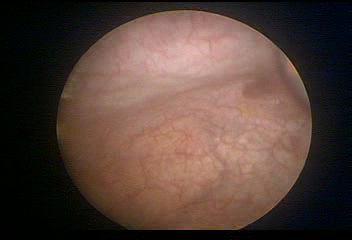
Modality: WLC
Class: Foreign bodies
Subclass: AirBubble
Bladder cancer association: No
Annotated structures: Air bubble